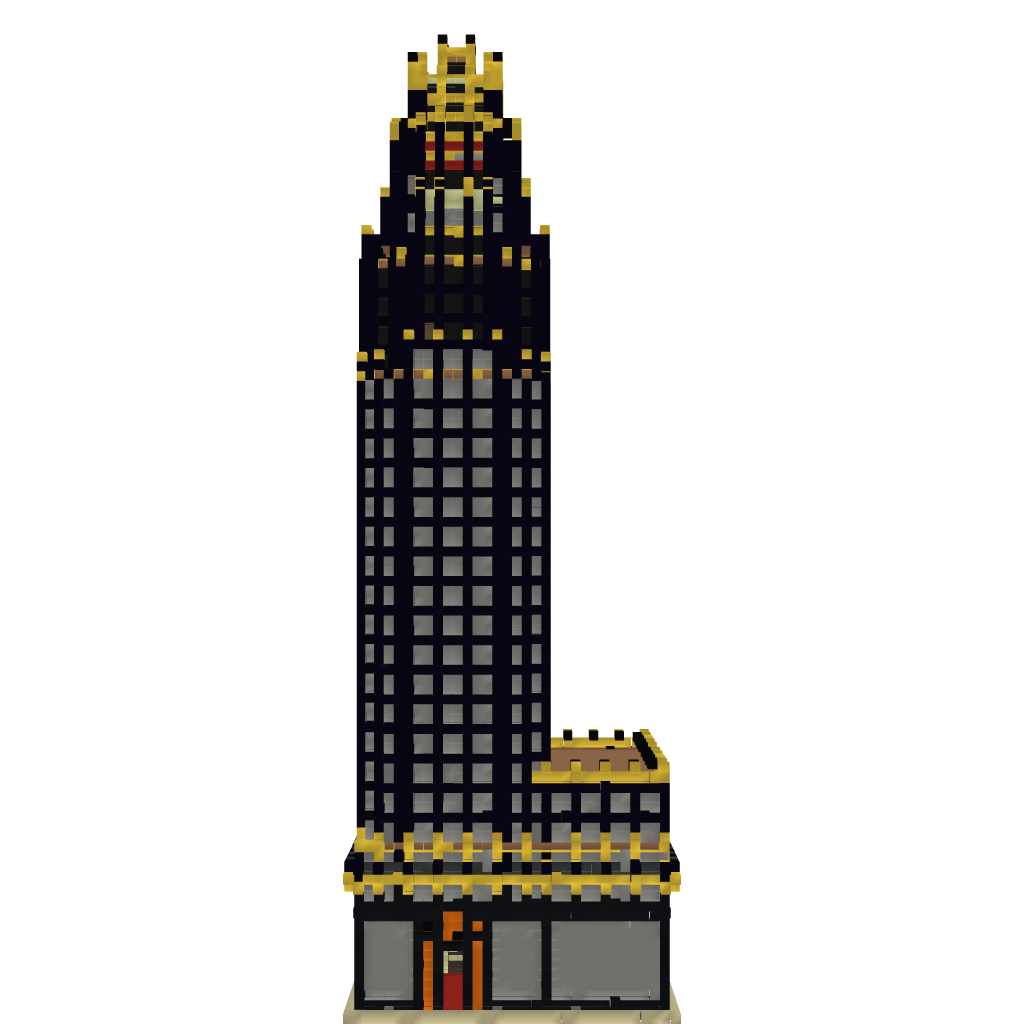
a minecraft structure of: Radiator Building New York